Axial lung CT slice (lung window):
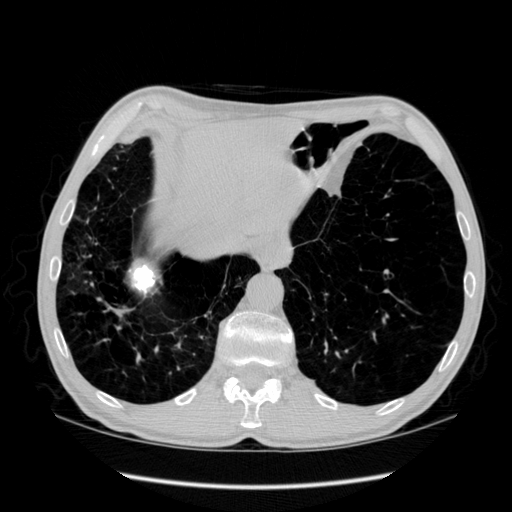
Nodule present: no